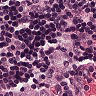
Metastatic tissue present: yes